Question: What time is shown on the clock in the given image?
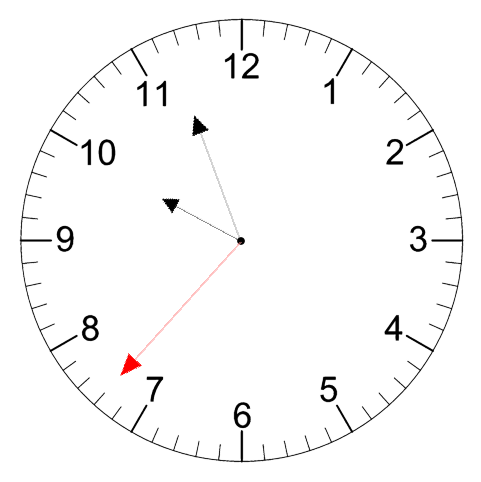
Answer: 09:56:37